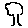
Label: tree